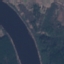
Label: River